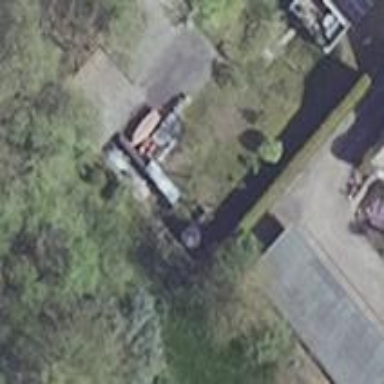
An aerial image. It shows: Shed building.